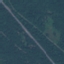
Label: Highway